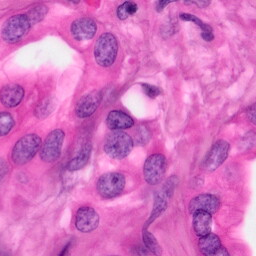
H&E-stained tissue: Pancreatic